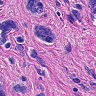
Metastatic tissue present: yes